Question: I know how to obfuscate executable jar files due to the fact that it has a main class. But I'm trying to create my API (It's already done) and I just need to obfuscate the code. The problem is that whenever I try obfuscate the jar file using Proguard (A well known java obfuscator) it gives me an error about something to do with the 'keep'. I am running the proguard-gui from Proguard and in Eclipse, I exported the project as a normal jar file (not executable) and I'm trying to obfuscate that jar file. Also, I am not including the .classpath and .project files inside my jar file either. If anyone could please help/guide me in obfuscating non-executable jar files in Proguard, it would be very useful and appreciated. Thank you.
Note: I'm using Proguard's GUI to obfuscate, not anything to do with the command line.
Image of problem:

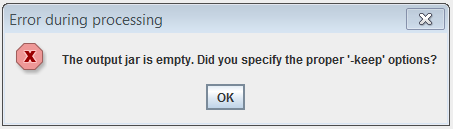
Answer: In your config file for Proguard, you need to specify which classes you want to keep, otherwise Proguard will just reduce away everything.
The most common kind of keep line looks something like:
'''
-keep my.applications.package.*
'''
or
'''
-keep my.applications.package.MainClass
'''
You can find examples of configuration files on the <URL>